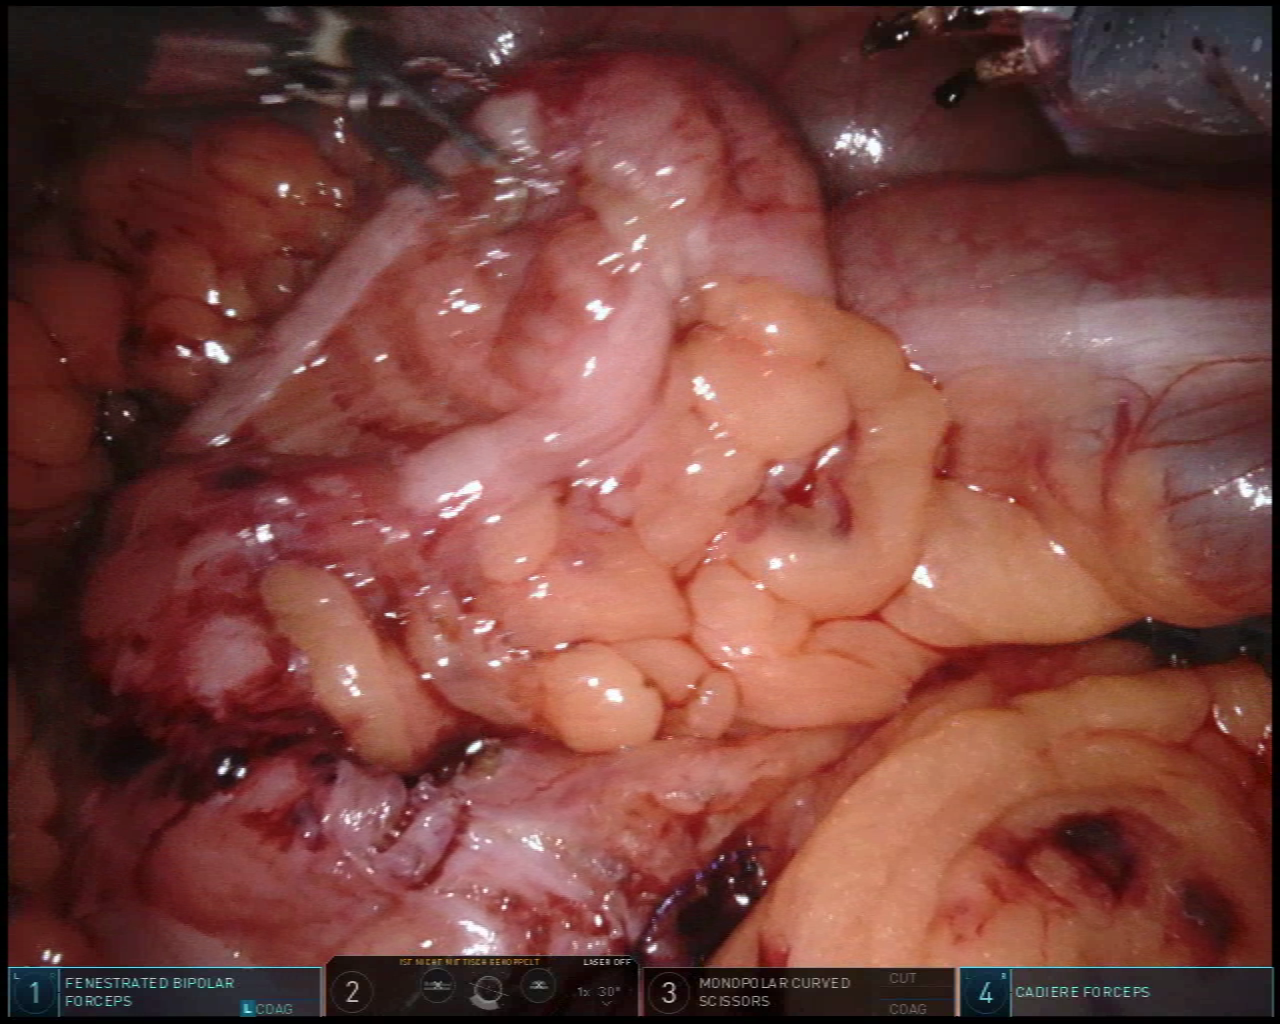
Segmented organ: colon
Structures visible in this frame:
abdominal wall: no
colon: yes
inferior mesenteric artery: no
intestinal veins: no
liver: no
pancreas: no
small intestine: no
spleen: no
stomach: no
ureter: no
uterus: no
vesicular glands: no